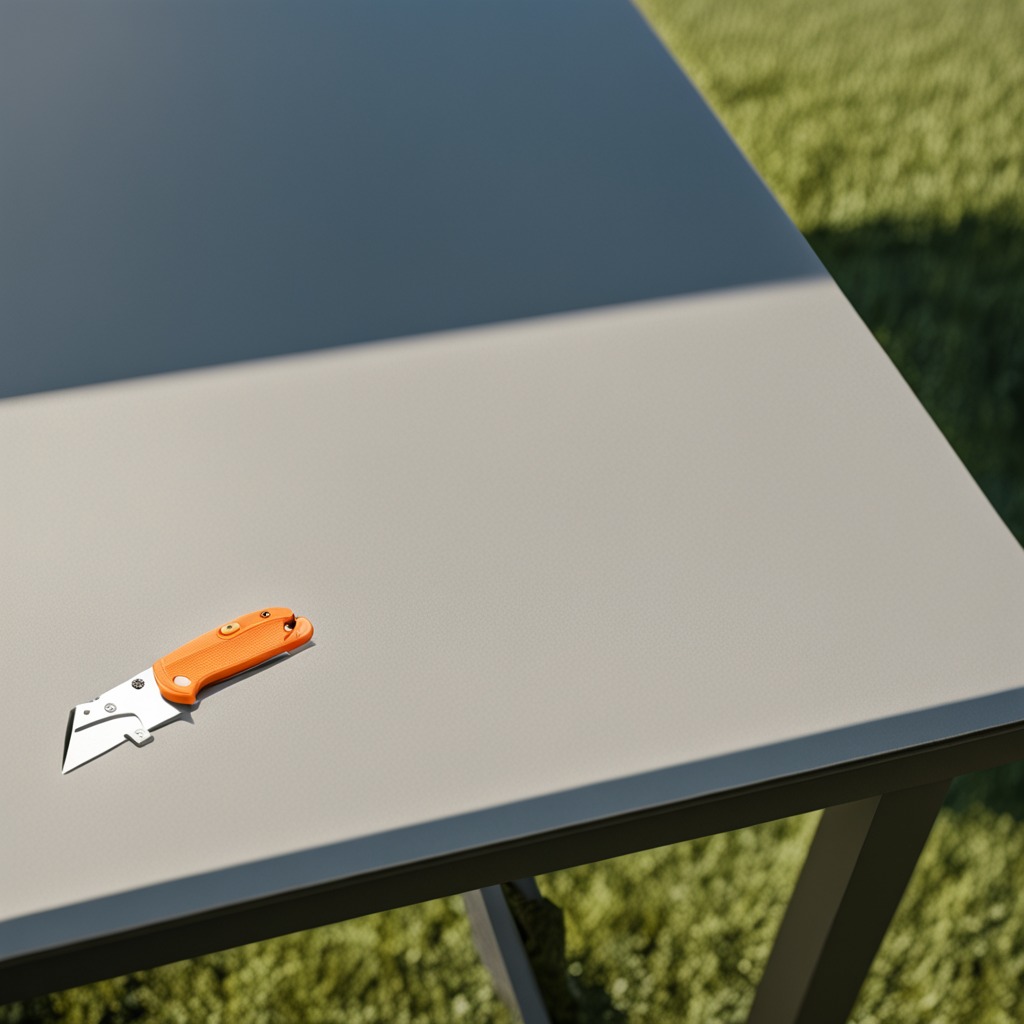
A utility knife lies on a textured surface in a temporary outdoor tool station.